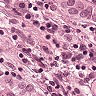
Metastatic tissue present: yes